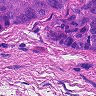
Metastatic tissue present: yes